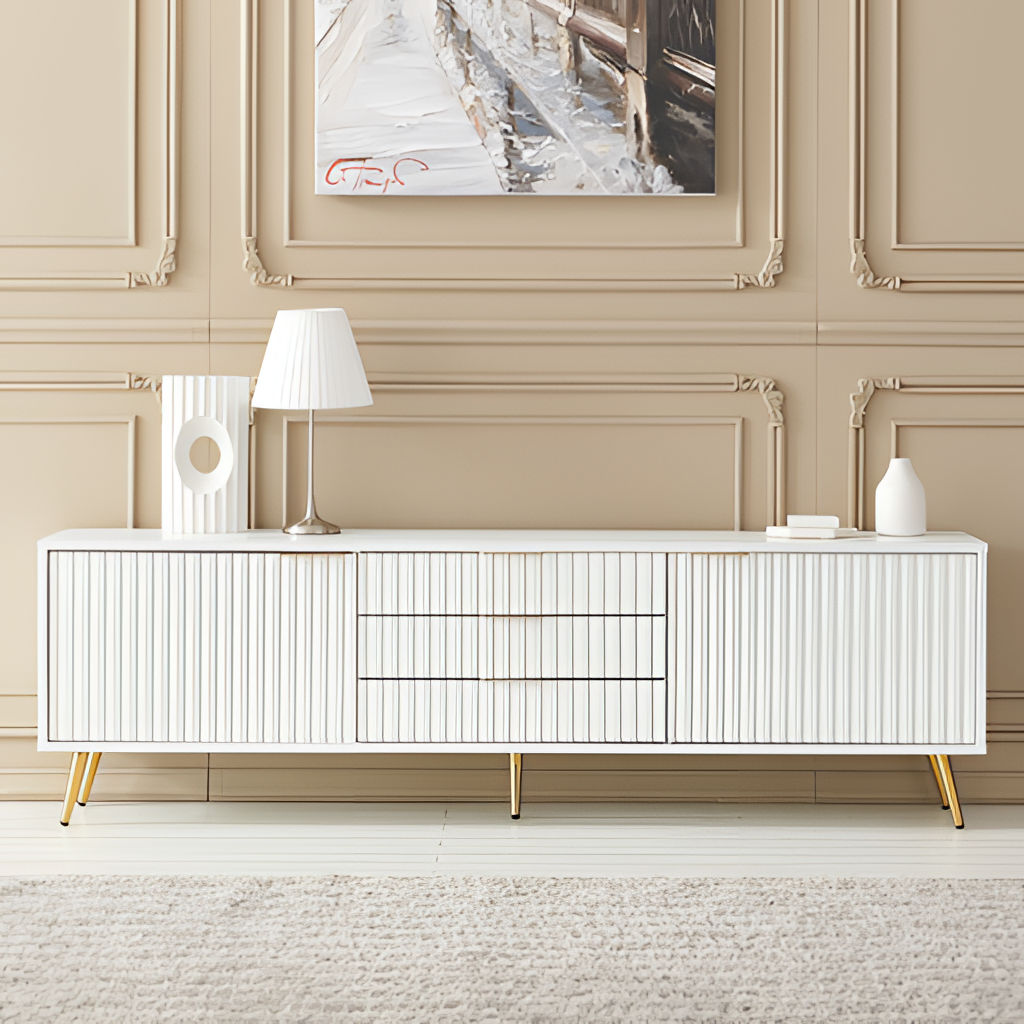
living room, wood sideboard, beige wood flooring, with plank pattern, modern, beige paint wallpaper, with solid pattern